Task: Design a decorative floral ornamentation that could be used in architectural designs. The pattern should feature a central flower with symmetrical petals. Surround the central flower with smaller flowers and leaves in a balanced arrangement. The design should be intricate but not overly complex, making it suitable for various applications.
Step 395:
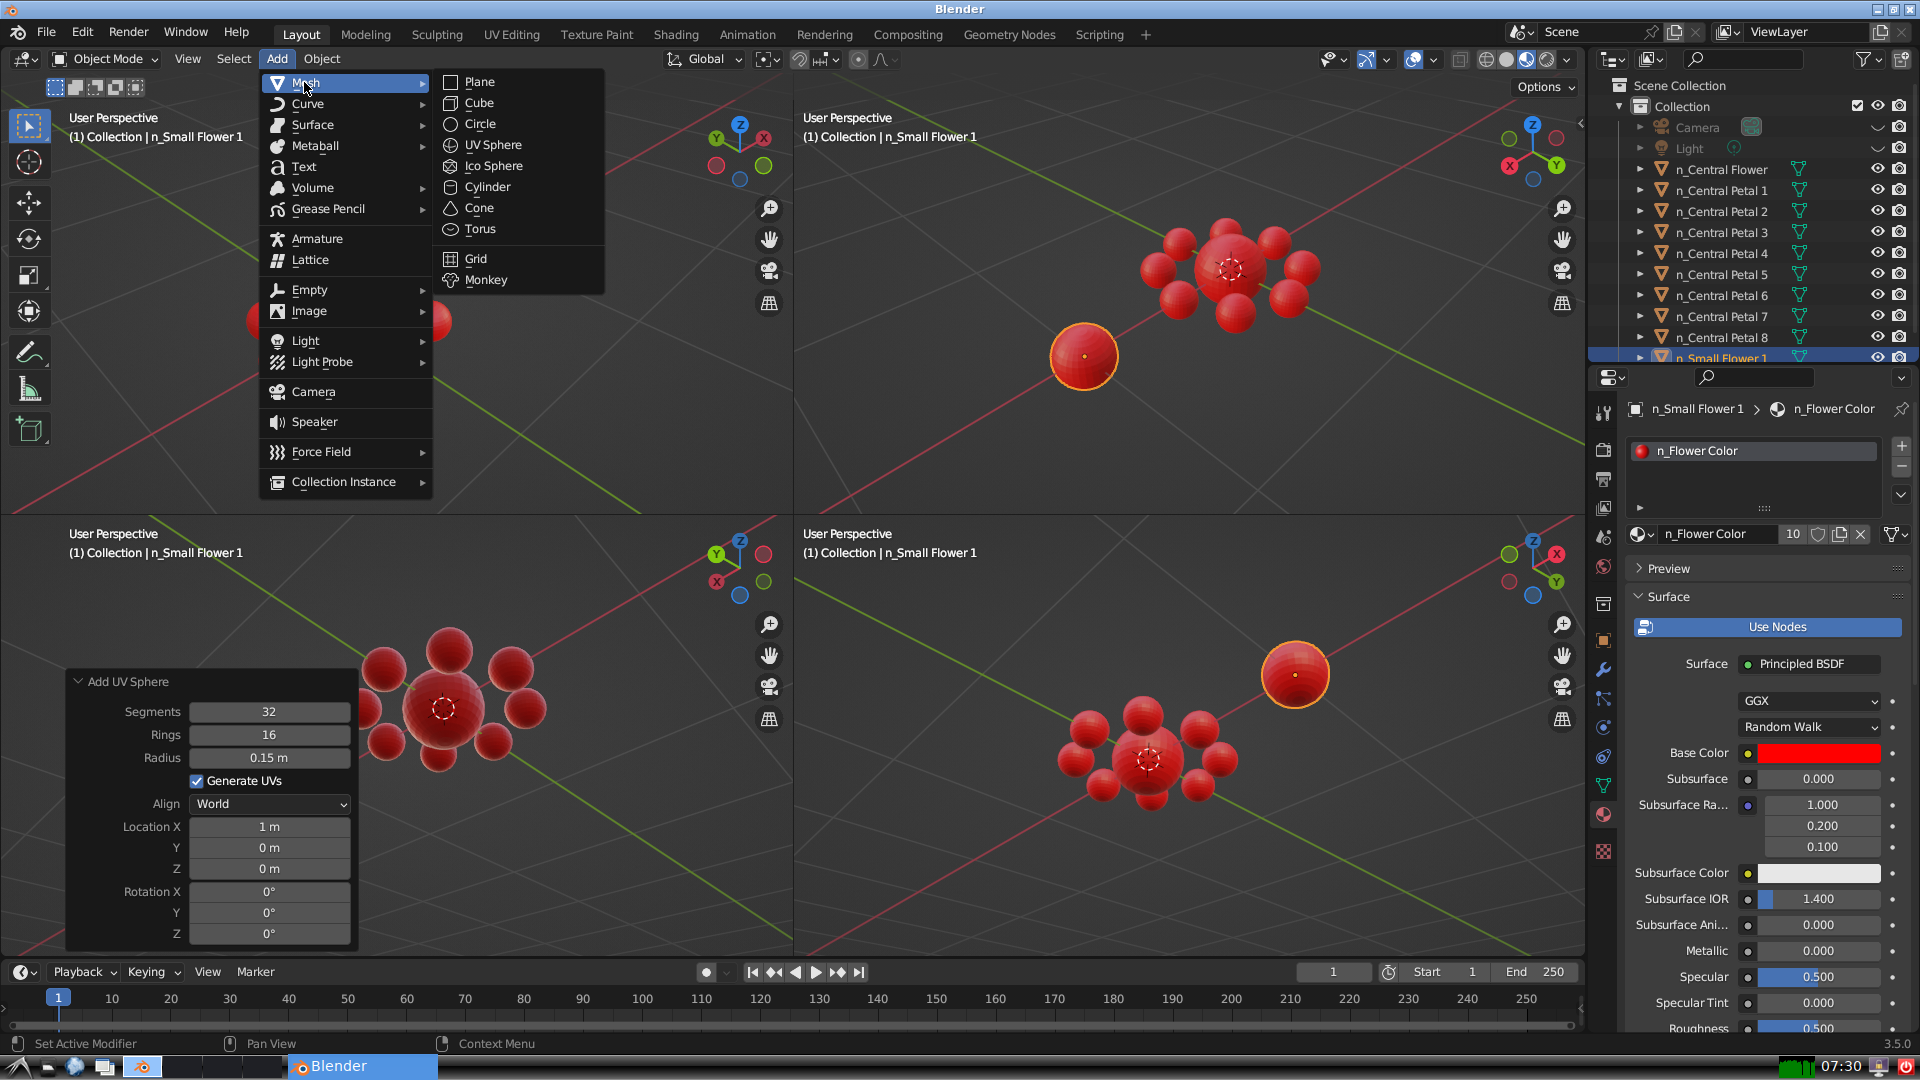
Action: {"mouse_move": [499, 144]}